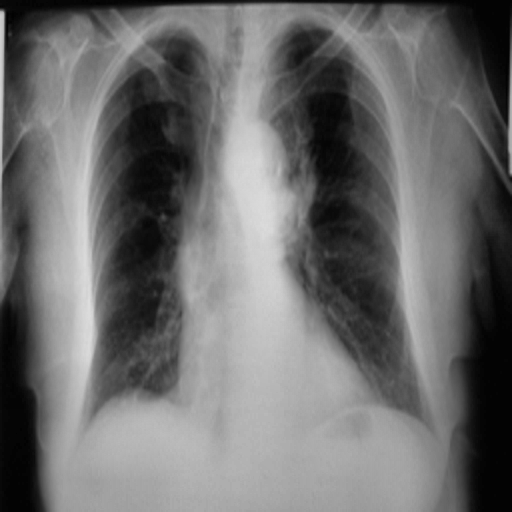
Finding: TUBERCULOSIS